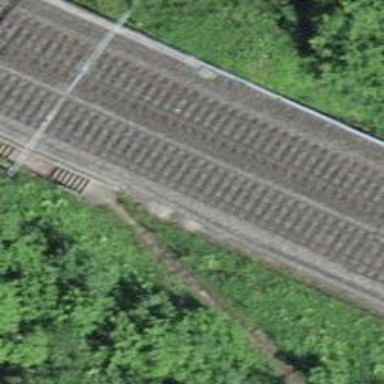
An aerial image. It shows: Gravel track passing through tunnel.